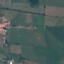
Land use / land cover: Pasture